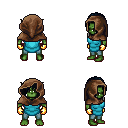
a pixel art fantasy rpg character, male body template, orc, green skin, teal tunic, teal pants, raven parted hairstyle, cloth hood, gold gloves, four views (front, back, left, right), 2x2 character sprite sheet, small pixel art, hard edges, no anti-aliasing